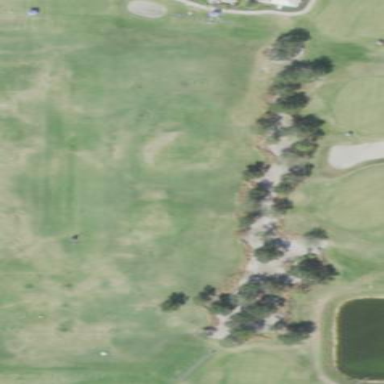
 it is driving range for practicing golf shots."